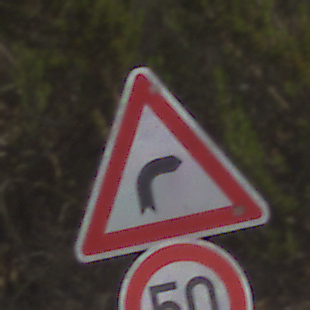
Verkehrszeichen: KurveRechts
Zusatzzeichen unten: Geschwindigkeit50
Umgebung: Outdoor, RoadRail
Tageszeit: MorningAfternoon
Wetter: PartlyCloudy
Licht: Natural
Jahreszeit: NotSpecified
Kontrast: HighContrast